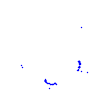
Particle: kaon